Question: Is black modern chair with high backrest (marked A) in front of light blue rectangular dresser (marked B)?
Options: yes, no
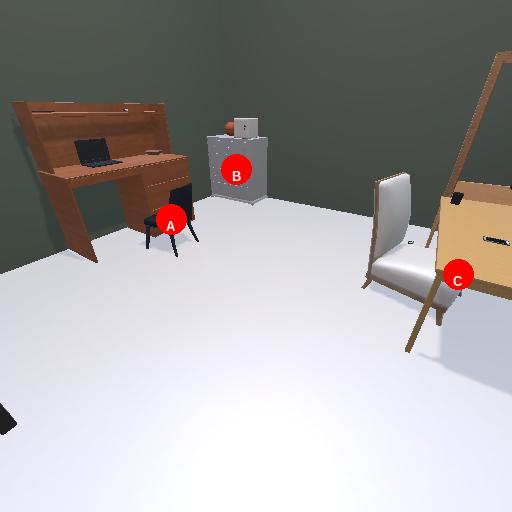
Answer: yes